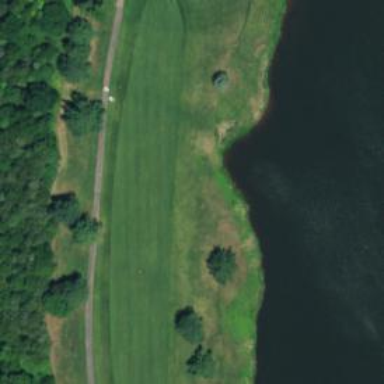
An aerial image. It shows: Golf hole.